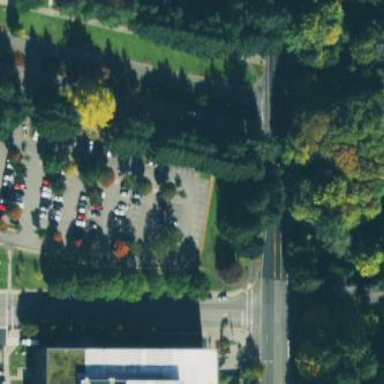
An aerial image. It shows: Parking area.